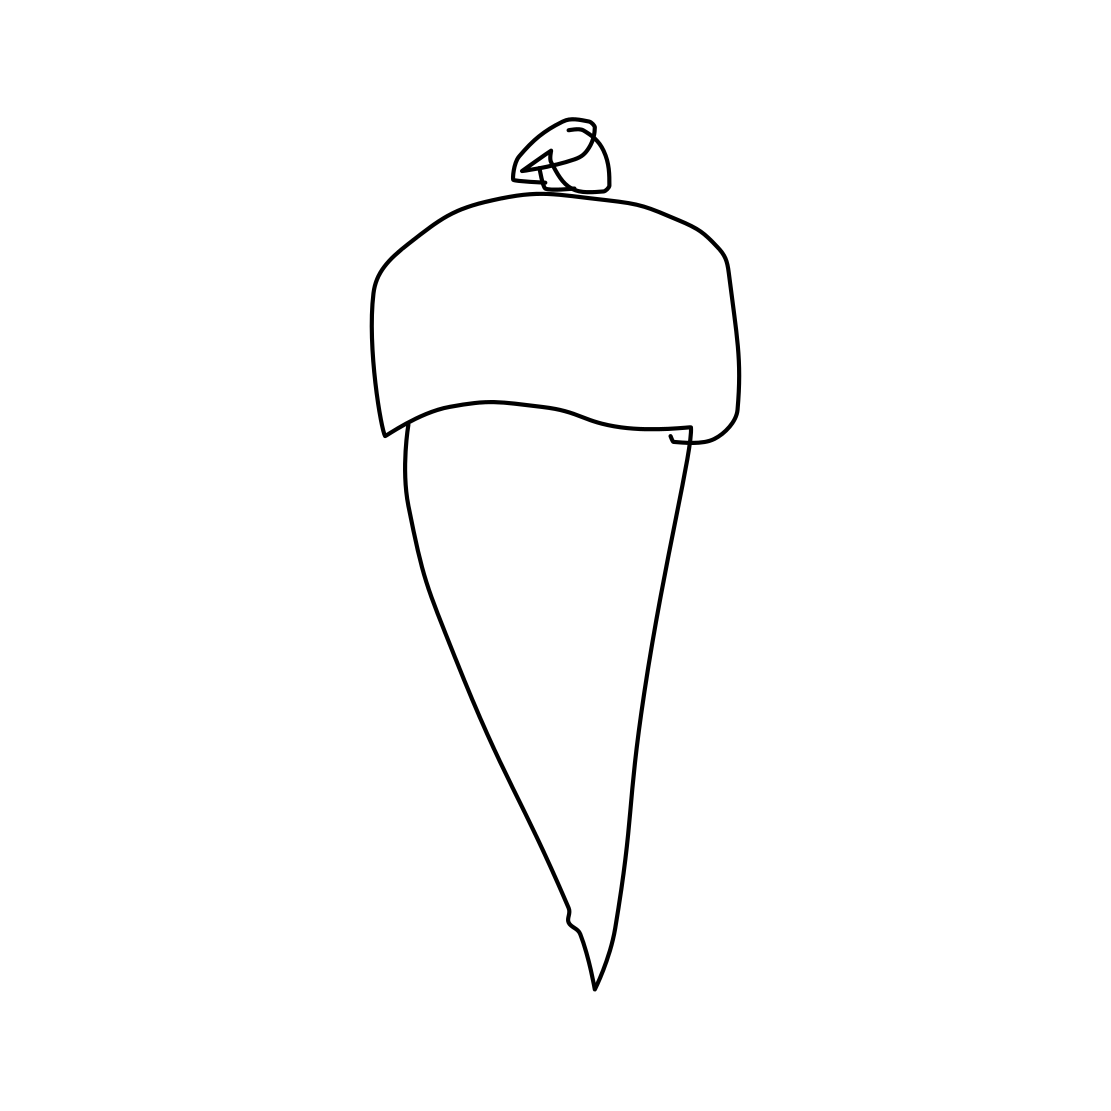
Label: ice-cream-cone